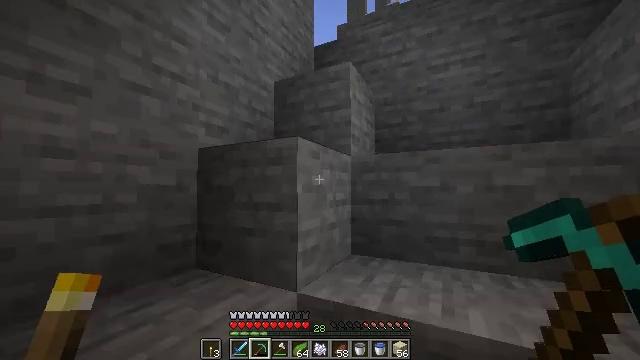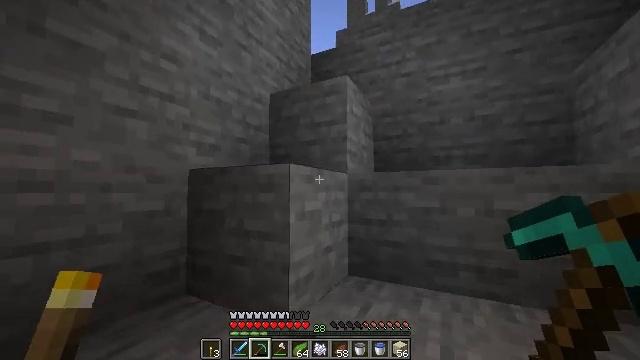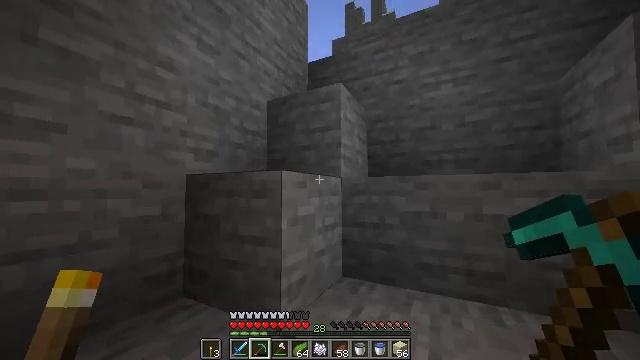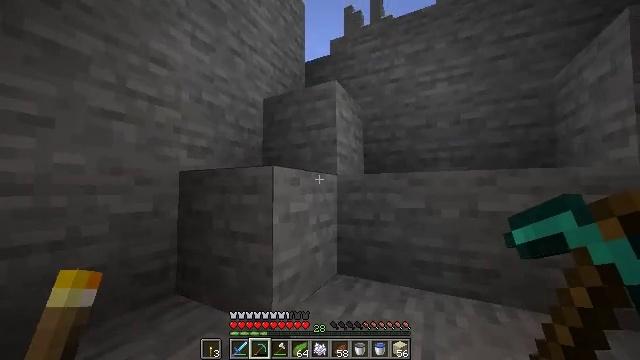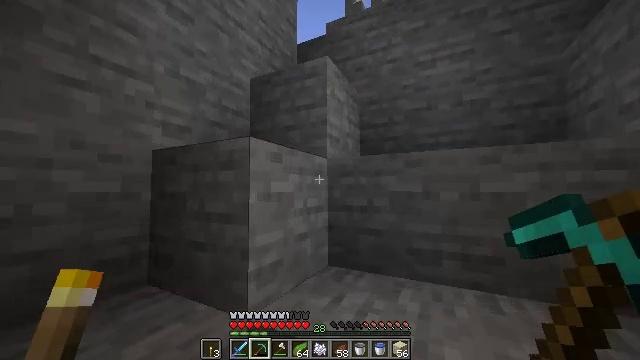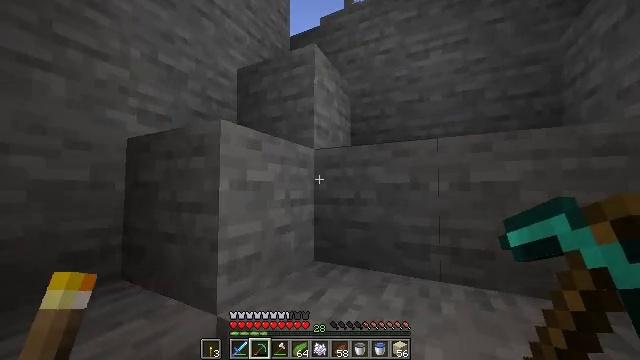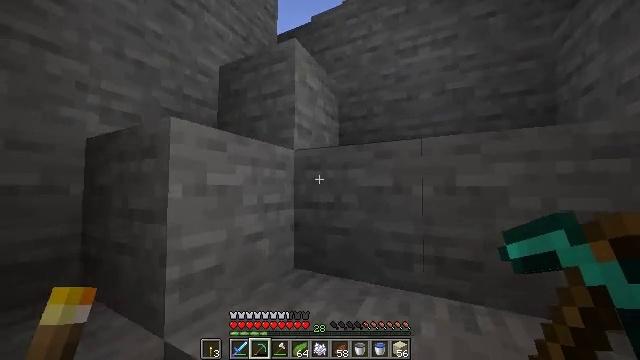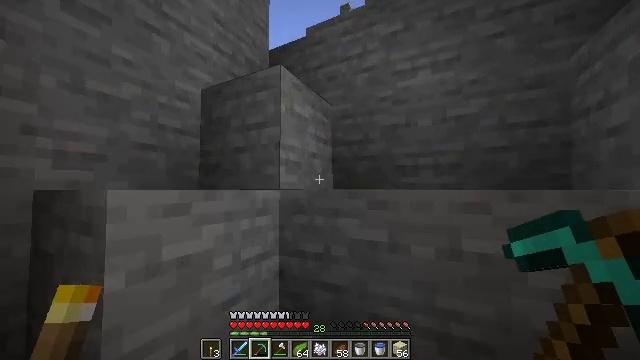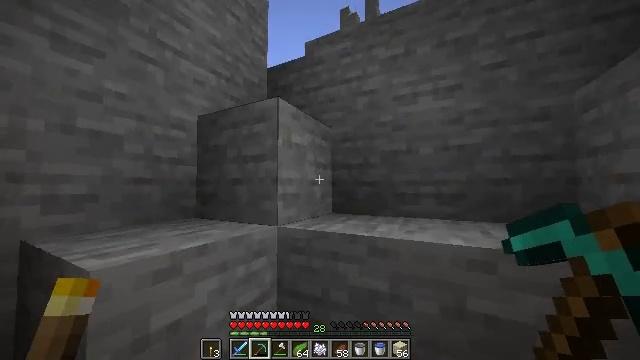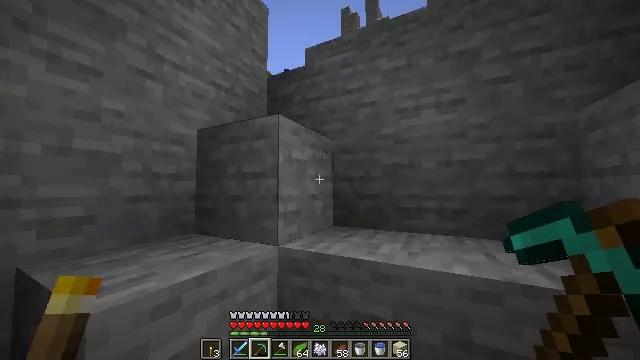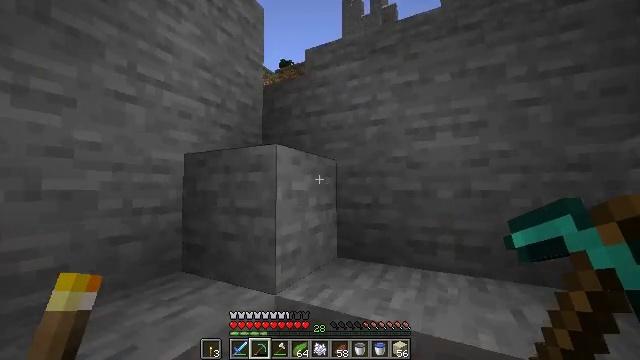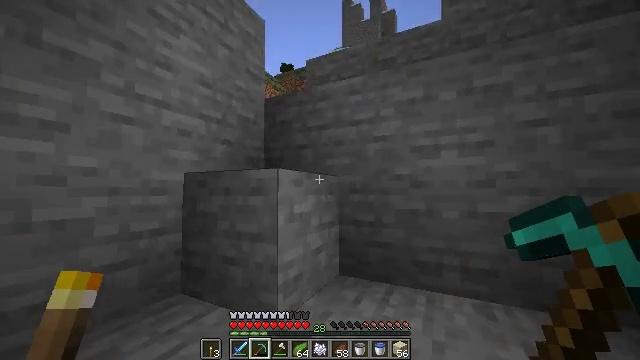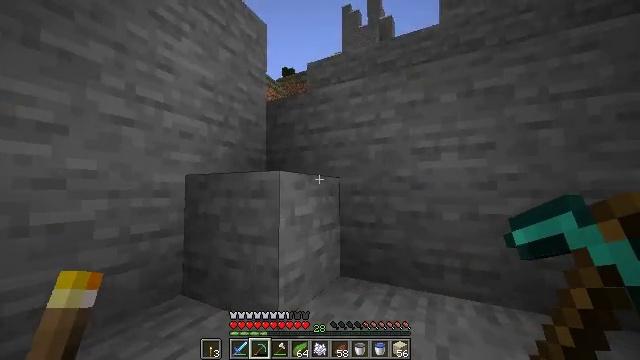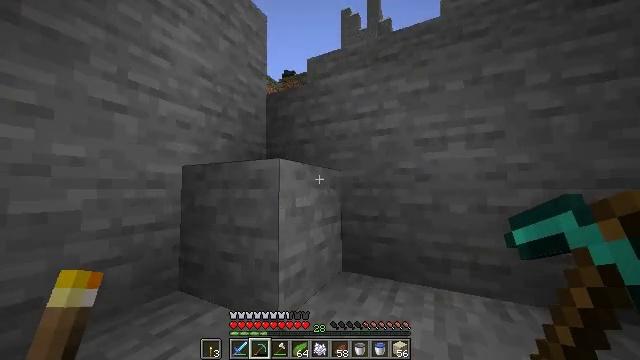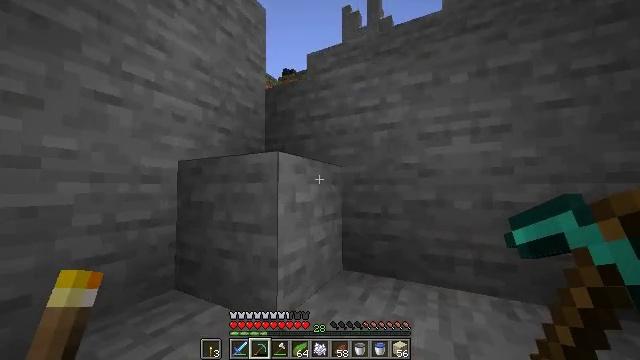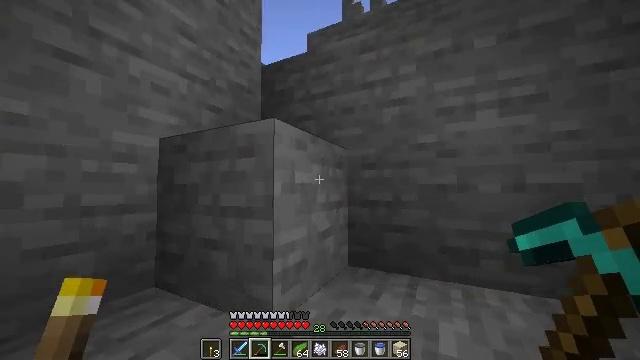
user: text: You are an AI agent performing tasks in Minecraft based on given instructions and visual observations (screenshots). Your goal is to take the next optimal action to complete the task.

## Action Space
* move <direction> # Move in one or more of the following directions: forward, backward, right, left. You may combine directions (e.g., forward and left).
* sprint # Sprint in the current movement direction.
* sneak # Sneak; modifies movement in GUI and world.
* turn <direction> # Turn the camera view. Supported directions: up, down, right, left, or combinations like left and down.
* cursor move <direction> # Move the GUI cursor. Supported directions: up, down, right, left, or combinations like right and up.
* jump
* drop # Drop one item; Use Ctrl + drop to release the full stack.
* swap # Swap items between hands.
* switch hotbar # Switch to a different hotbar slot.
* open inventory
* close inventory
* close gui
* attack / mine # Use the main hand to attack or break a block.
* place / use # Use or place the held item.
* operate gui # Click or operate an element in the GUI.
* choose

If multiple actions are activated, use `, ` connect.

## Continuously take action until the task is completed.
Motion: motion action
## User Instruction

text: Remove a diamond pickaxe from the inventory.
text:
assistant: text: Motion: move forward and move right, sprint, jump
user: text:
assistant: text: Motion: move forward and move right, sprint, jump
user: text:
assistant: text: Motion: move forward and move right, sprint, jump
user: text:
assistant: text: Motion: move forward and move right, sprint, jump
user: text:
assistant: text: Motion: move forward and move right, sprint, jump
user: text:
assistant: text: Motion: move forward and move right, sprint, jump
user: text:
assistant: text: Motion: move forward and move right, sprint, jump
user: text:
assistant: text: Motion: move forward, sprint, jump
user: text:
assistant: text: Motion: move forward, sprint, jump
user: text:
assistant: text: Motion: move forward, sprint, jump
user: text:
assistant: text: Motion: move forward, sprint, jump
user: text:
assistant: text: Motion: move forward, sprint, jump
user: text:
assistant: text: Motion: move forward, sprint, jump
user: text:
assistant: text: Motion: move forward, sprint, jump
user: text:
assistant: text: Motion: move forward, sprint, jump
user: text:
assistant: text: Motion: move forward, sprint, jump
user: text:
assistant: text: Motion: move forward and move right, sprint, jump
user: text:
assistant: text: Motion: move forward and move right, sprint, turn left, jump
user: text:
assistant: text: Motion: move forward and move right, sprint, jump
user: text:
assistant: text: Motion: move forward and move right, sprint, turn left, jump
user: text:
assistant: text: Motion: move forward and move right, sprint, turn left and down, jump
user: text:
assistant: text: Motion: move forward, sprint, jump
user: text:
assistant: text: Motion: move forward, sprint, jump
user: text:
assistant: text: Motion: move forward, sprint, turn left, jump
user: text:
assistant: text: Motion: move forward, sprint, turn left, jump
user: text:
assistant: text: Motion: move forward, sprint, jump
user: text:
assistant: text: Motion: move forward, sprint, jump
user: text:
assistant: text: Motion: move forward, sprint, jump
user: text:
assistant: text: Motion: move forward, sprint, jump
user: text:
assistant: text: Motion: move forward, sprint, jump